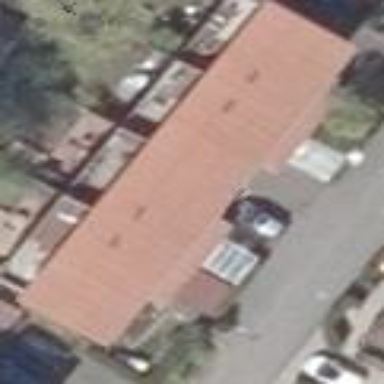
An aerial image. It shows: Terrace building with skillion roof shape.